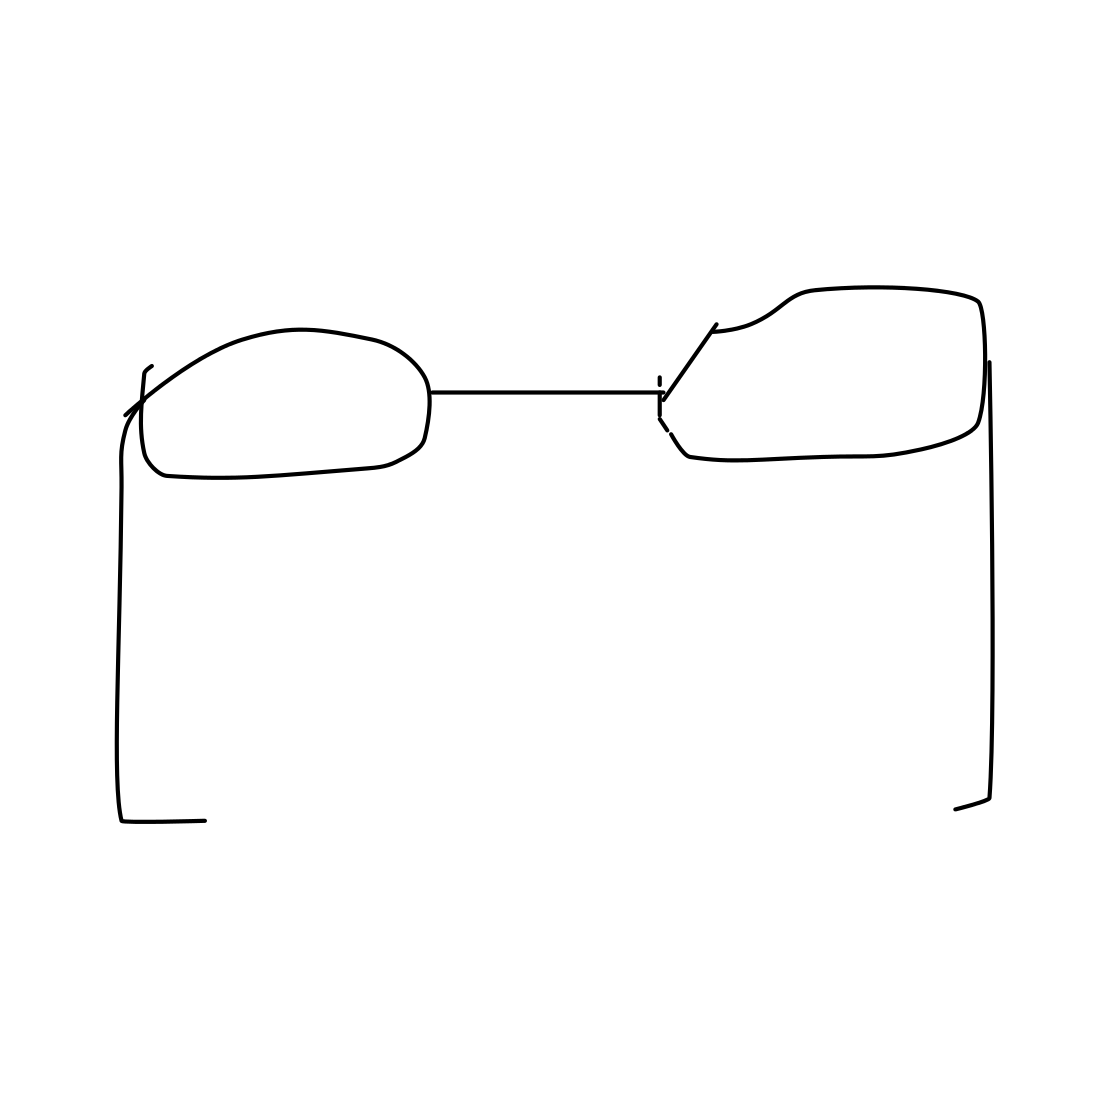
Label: eyeglasses